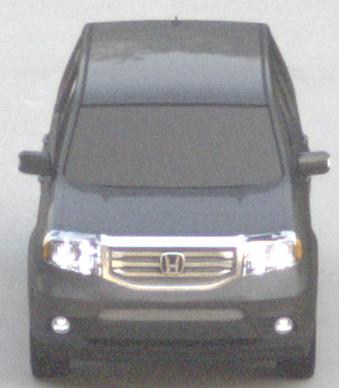
Make: Honda
Model: Pilot
Detailed model: Gen. 2 Facelift
Model produced from: 2012
Model produced until: 2015
Doors: 5
Color: gray
Road condition: dry road
Daytime: sunrise or sunset
Contrast: low contrast